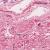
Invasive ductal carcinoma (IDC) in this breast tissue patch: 0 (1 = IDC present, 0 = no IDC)